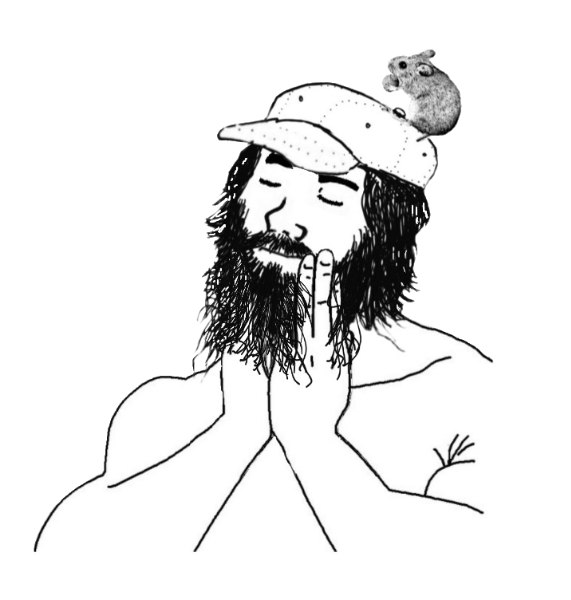
Label: 5_Feels_Good